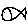
Label: fish